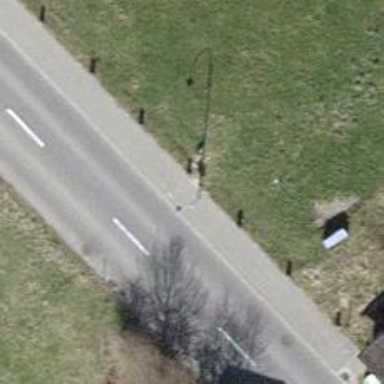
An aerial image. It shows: Bus stop with platform for public transport.